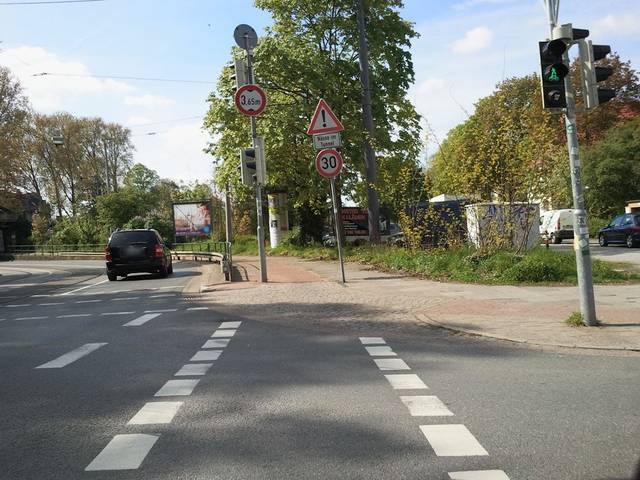
Region: Germany
Coordinates: 53.064, 8.884